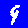
Digit: 9